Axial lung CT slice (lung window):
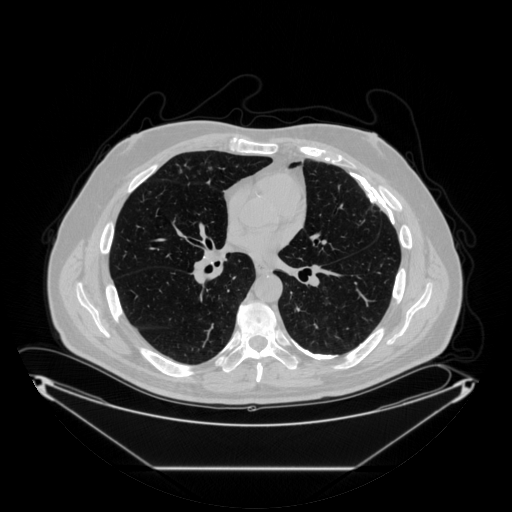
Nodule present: no